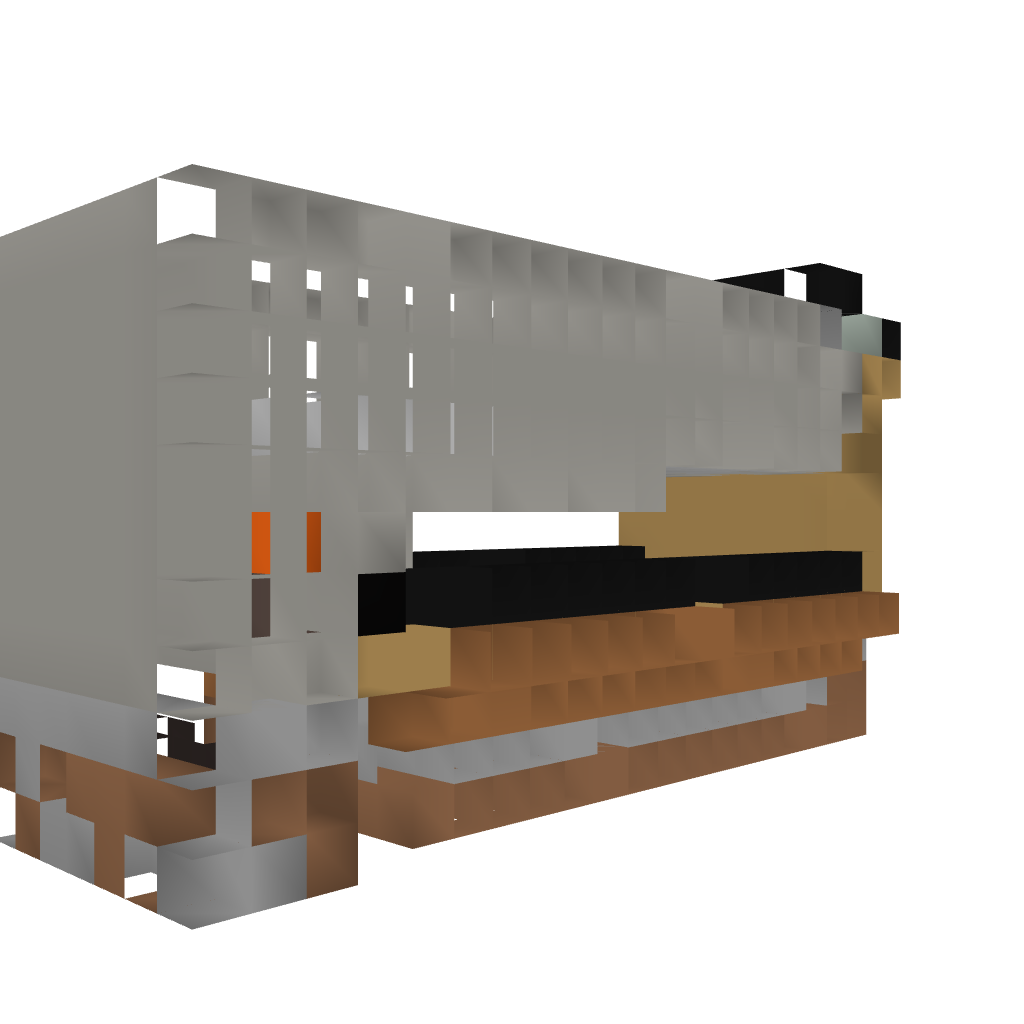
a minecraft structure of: Pig Farm